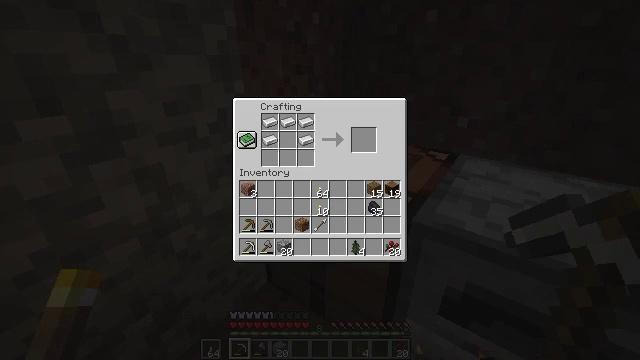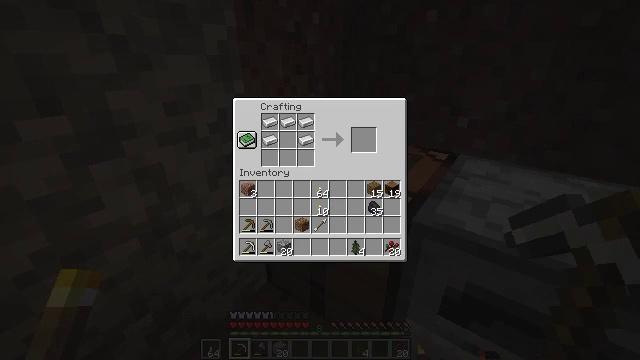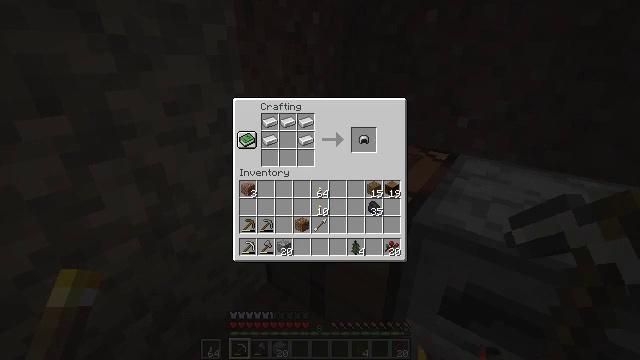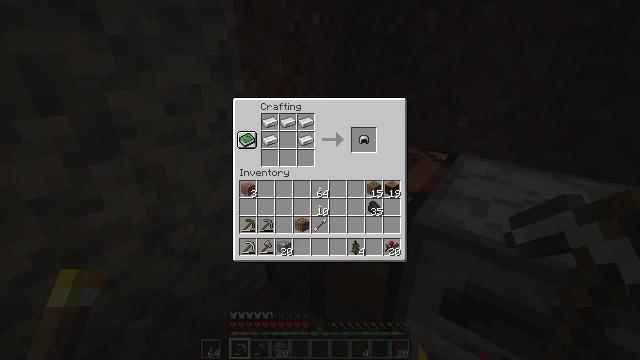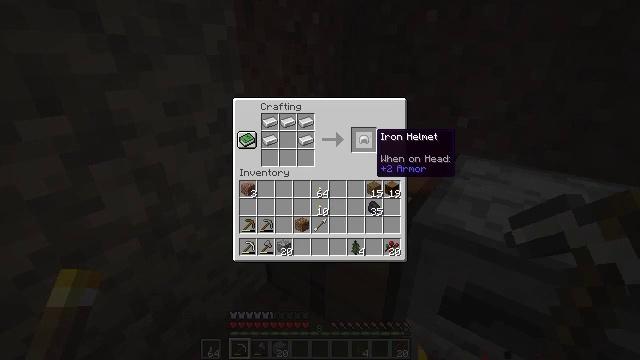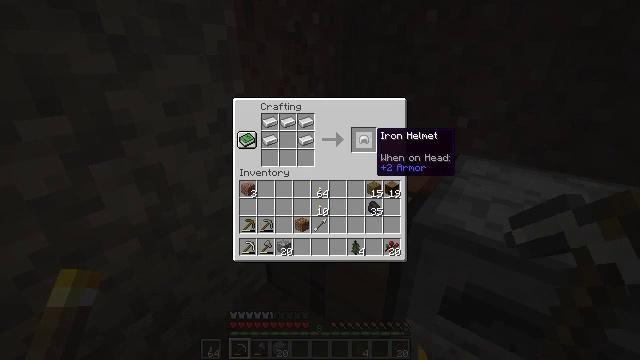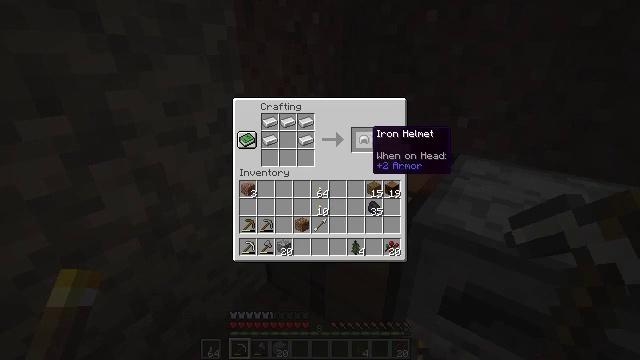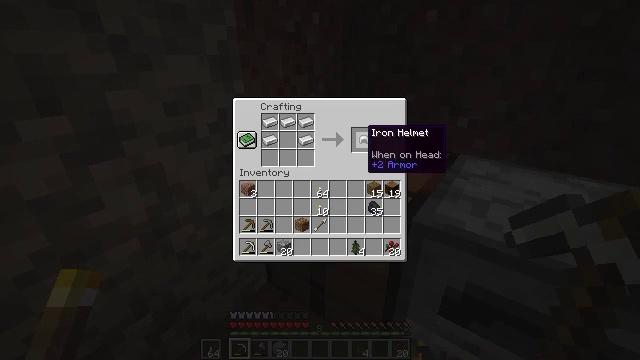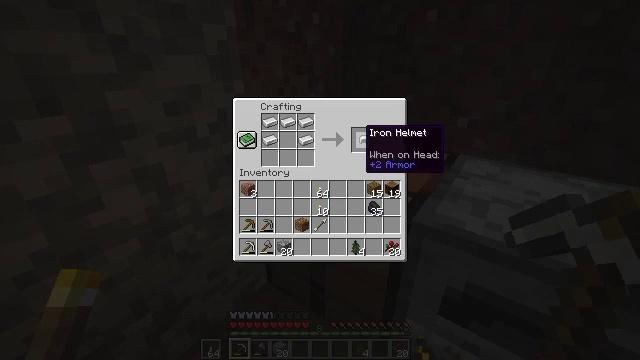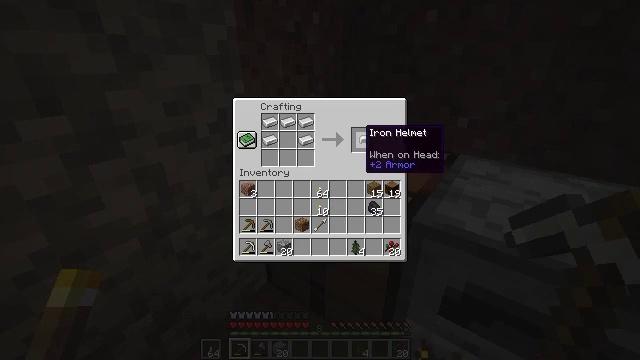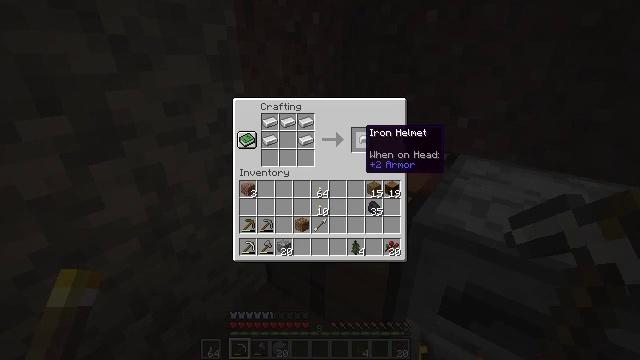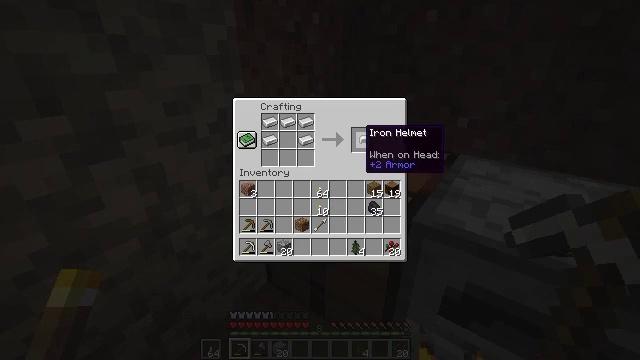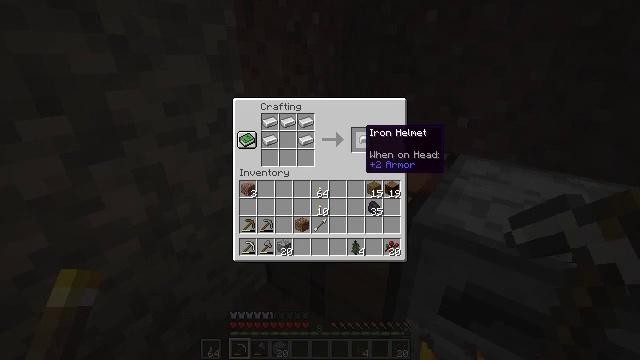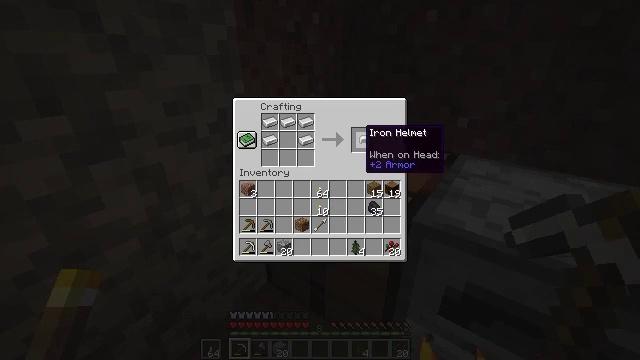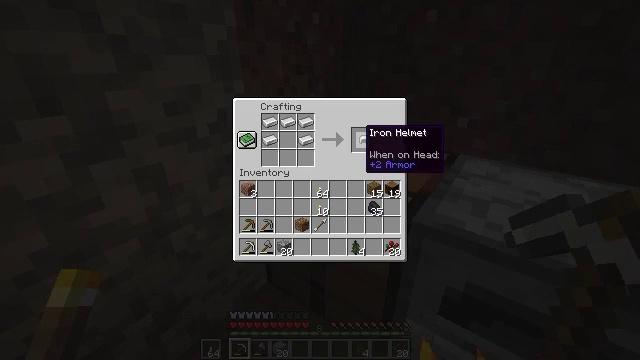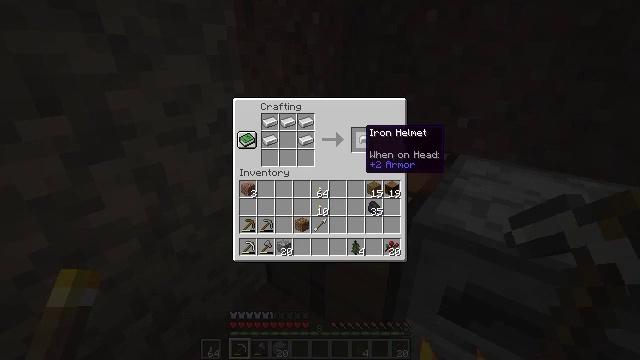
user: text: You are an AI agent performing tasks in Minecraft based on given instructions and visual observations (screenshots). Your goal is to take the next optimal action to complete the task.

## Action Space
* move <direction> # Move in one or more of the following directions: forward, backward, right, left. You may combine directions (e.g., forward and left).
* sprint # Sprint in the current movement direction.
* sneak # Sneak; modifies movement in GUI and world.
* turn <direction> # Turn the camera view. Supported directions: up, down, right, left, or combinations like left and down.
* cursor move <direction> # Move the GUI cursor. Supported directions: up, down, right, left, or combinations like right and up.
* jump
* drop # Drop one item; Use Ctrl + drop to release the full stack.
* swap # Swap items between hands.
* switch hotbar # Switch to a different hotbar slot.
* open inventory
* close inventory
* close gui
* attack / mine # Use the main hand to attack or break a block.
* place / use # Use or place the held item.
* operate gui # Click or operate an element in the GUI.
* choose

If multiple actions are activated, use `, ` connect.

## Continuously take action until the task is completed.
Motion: motion action
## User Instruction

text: In the crafting table, combine iron ingots to get an iron helmet.
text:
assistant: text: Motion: no_op
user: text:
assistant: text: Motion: no_op
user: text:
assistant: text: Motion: cursor move up
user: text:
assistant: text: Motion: no_op
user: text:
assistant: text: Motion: sneak
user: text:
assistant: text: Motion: sneak
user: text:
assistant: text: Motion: sneak
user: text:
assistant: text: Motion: sneak
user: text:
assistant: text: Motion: sneak
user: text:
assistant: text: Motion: sneak
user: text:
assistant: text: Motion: sneak
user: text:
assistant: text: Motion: sneak
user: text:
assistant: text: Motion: sneak
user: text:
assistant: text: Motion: sneak
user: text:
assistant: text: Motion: sneak
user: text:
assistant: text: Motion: sneak, operate gui
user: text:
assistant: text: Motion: sneak, operate gui
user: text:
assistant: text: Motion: sneak
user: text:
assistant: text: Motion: sneak
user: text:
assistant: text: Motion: no_op
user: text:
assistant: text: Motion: no_op